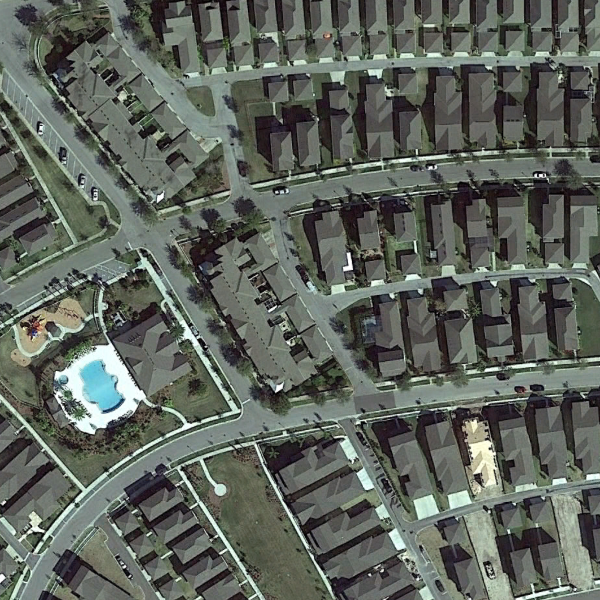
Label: DenseResidential